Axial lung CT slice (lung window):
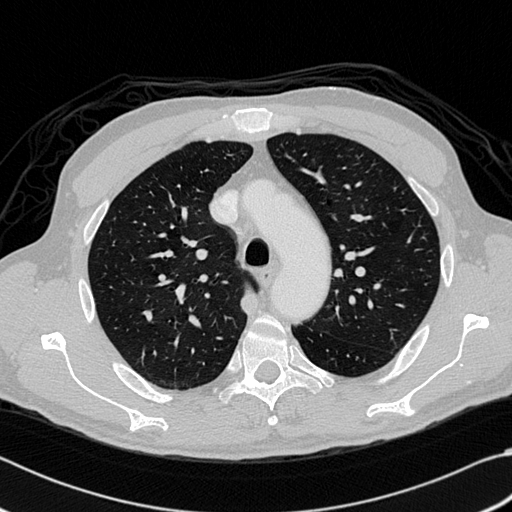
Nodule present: no